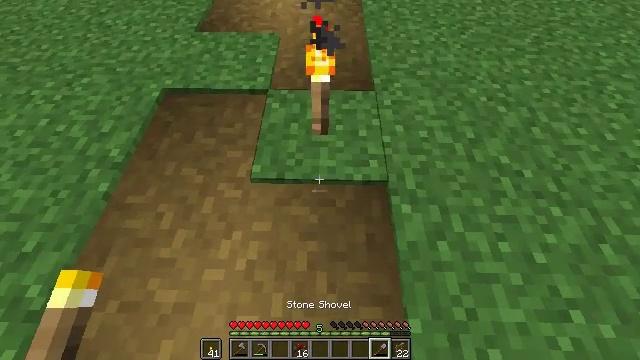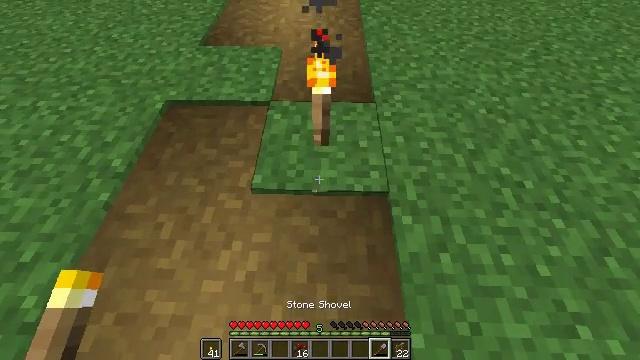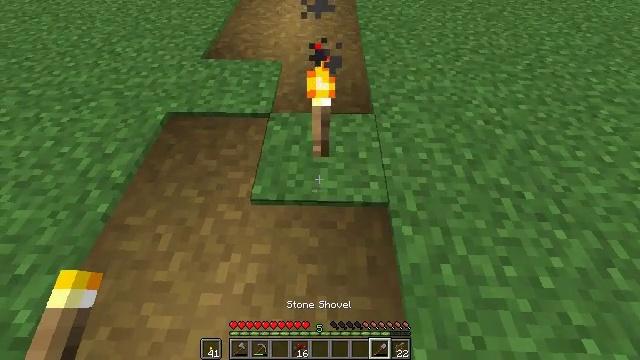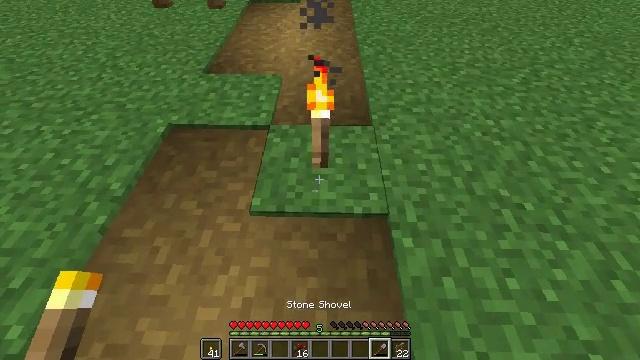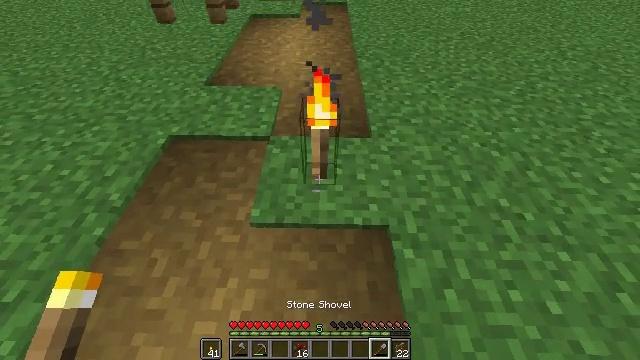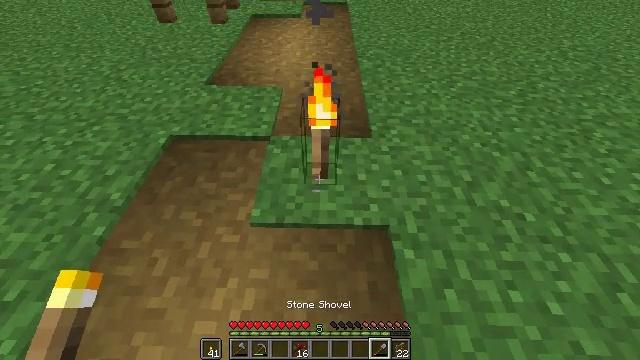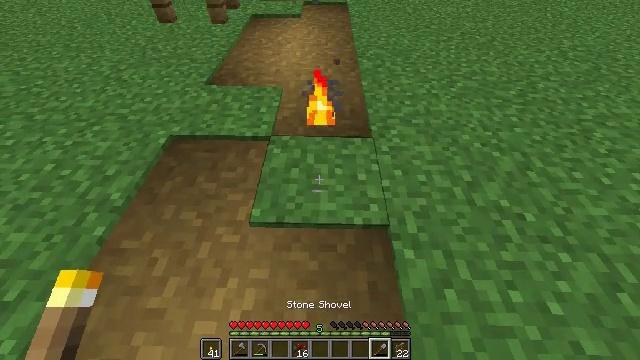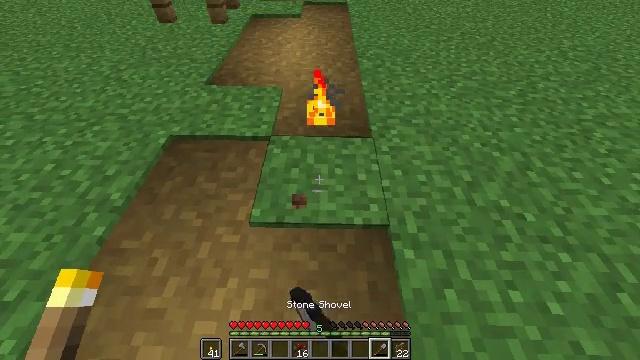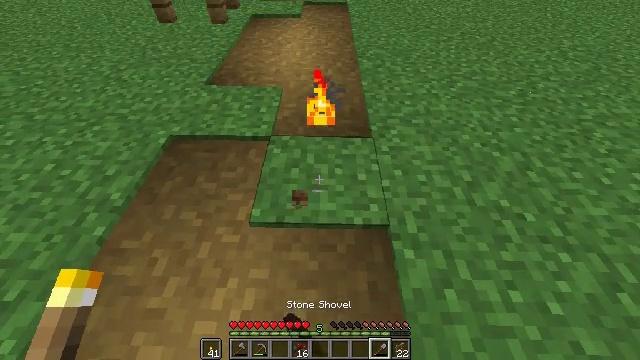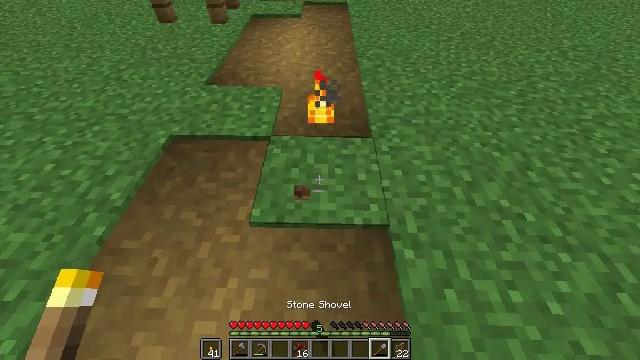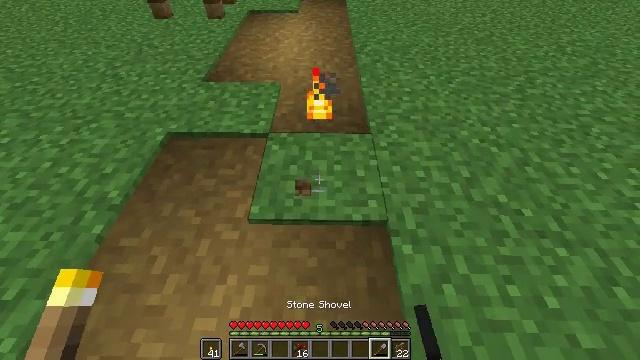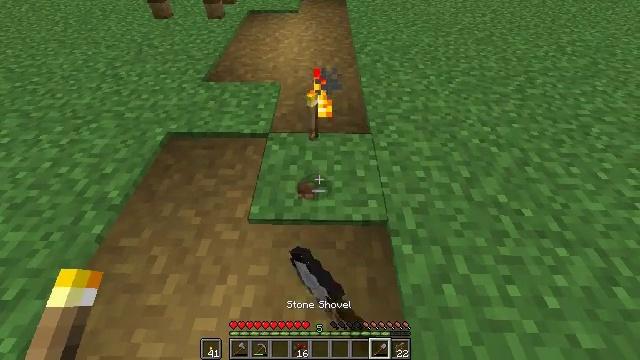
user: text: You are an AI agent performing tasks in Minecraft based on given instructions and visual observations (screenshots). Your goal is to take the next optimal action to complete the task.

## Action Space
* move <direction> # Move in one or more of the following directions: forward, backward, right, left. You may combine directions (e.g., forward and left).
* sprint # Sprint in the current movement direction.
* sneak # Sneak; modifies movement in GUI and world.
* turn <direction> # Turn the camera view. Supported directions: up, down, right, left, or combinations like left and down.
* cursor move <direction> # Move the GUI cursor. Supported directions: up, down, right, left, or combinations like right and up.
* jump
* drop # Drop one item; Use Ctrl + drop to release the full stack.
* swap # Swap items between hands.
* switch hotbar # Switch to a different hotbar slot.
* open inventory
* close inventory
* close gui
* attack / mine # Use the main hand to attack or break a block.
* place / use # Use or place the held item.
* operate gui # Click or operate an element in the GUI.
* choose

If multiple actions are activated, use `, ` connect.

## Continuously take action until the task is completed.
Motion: motion action
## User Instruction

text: Mine the torch on the wall.
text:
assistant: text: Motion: turn up
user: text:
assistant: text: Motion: turn up
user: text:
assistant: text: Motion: turn up
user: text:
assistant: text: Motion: turn up
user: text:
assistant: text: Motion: no_op
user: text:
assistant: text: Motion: attack / mine
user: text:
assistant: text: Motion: attack / mine
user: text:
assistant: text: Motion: no_op
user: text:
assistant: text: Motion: no_op
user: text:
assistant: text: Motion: use / place
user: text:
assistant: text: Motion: use / place
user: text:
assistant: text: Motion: use / place